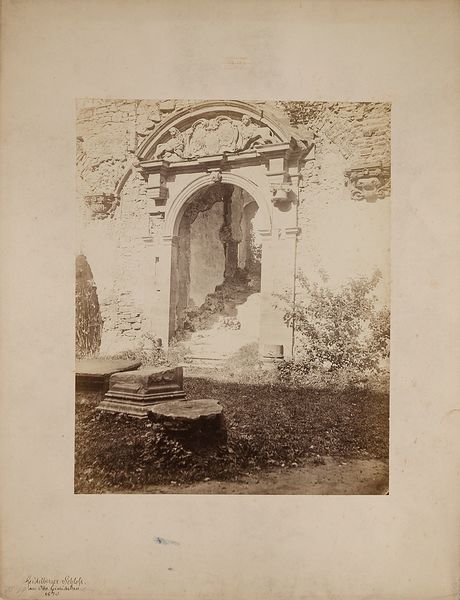
Titel: Heidelberger Schloss am Ottheinrichsbau
Künstler: Georg Maria Eckert
Standort: Hamburg
Institution: Museum für Kunst und Gewerbe Hamburg
Schlagwörter: schloss, foto, fotografie, photographie, burg, palast, photo, portal, aedicula, architekturfotografie, albumin, lichtbild, architekturphotographie, bildwerke, angewandte und bildende kunst, hessische systematik, schwarzweißpositivverfahren, silbersalzverfahren, schwarzweißfotografie, albuminpapier, ädikula, fassadendekorationen